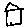
Label: house